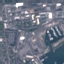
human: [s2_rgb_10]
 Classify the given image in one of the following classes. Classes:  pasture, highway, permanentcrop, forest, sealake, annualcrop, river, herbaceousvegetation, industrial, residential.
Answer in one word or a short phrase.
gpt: Industrial